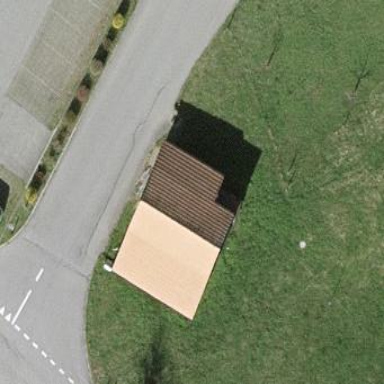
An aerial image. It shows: Simple and straightforward house.